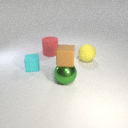
large red rubber cylinder behind large green metal sphere